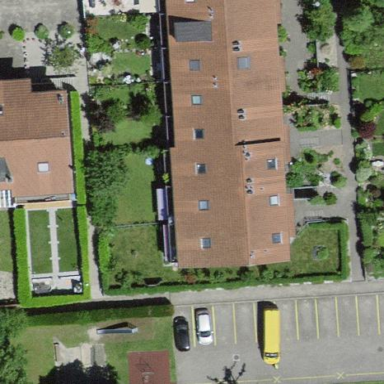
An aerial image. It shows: Gabled terrace building with roof tiles.